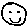
Label: smiley face